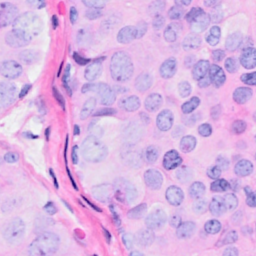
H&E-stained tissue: Breast